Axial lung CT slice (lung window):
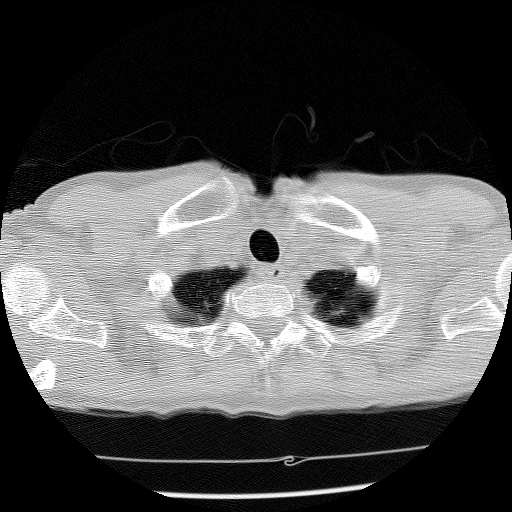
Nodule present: no